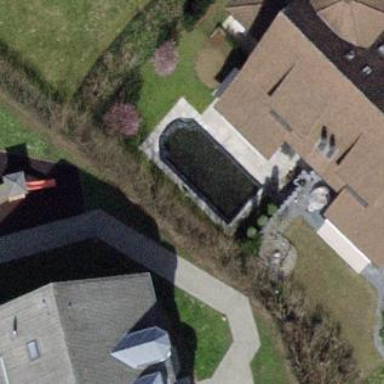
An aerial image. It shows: Swimming pool located in leisure land.